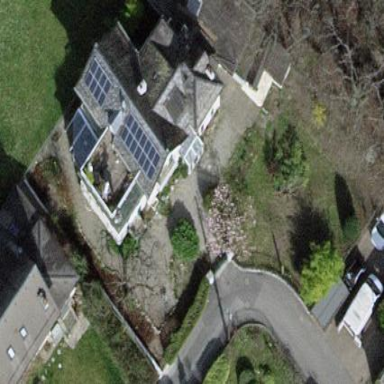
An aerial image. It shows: Garden enclosed by fence.